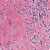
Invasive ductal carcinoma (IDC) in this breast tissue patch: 1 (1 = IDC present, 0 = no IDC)